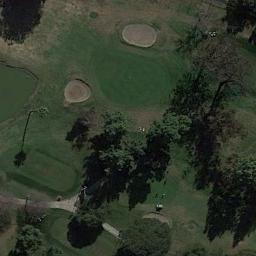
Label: golf_course